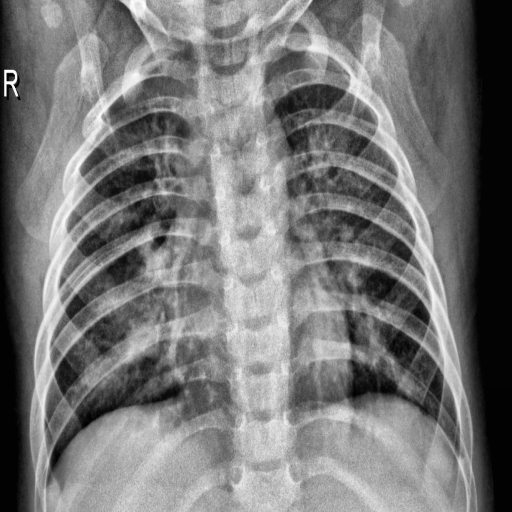
Finding: PNEUMONIA